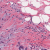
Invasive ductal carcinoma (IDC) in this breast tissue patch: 1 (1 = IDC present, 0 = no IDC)